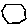
Label: hexagon